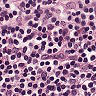
Metastatic tissue present: no